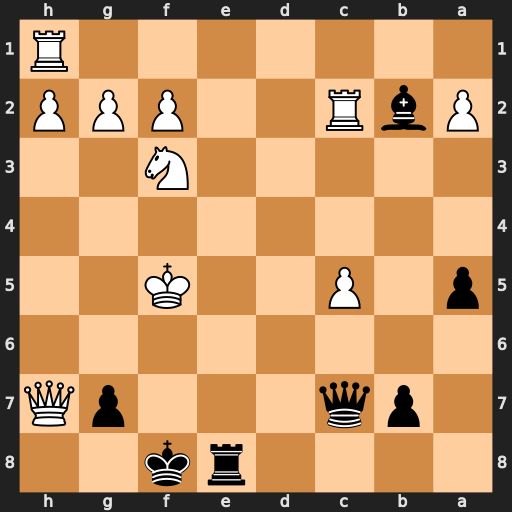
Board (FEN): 4rk2/1pq3pQ/8/p1P2K2/8/5N2/PbR2PPP/7R
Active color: b
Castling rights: -
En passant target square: -
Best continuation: Qd7+ Kf4 Be5+ Nxe5 g5+ Kxg5 Rxe5+ Kf4 Qxh7